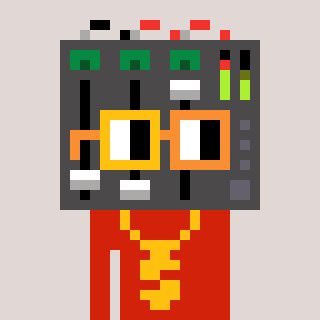
a pixel art character with square yellow and orange glasses, a mixer-shaped head and a red-colored body on a warm background